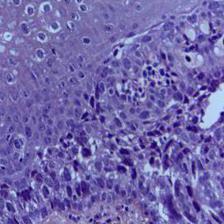
Diagnosis: OSCC